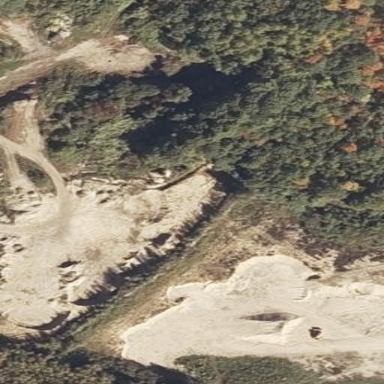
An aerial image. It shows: Quarry that is source of aggregate.